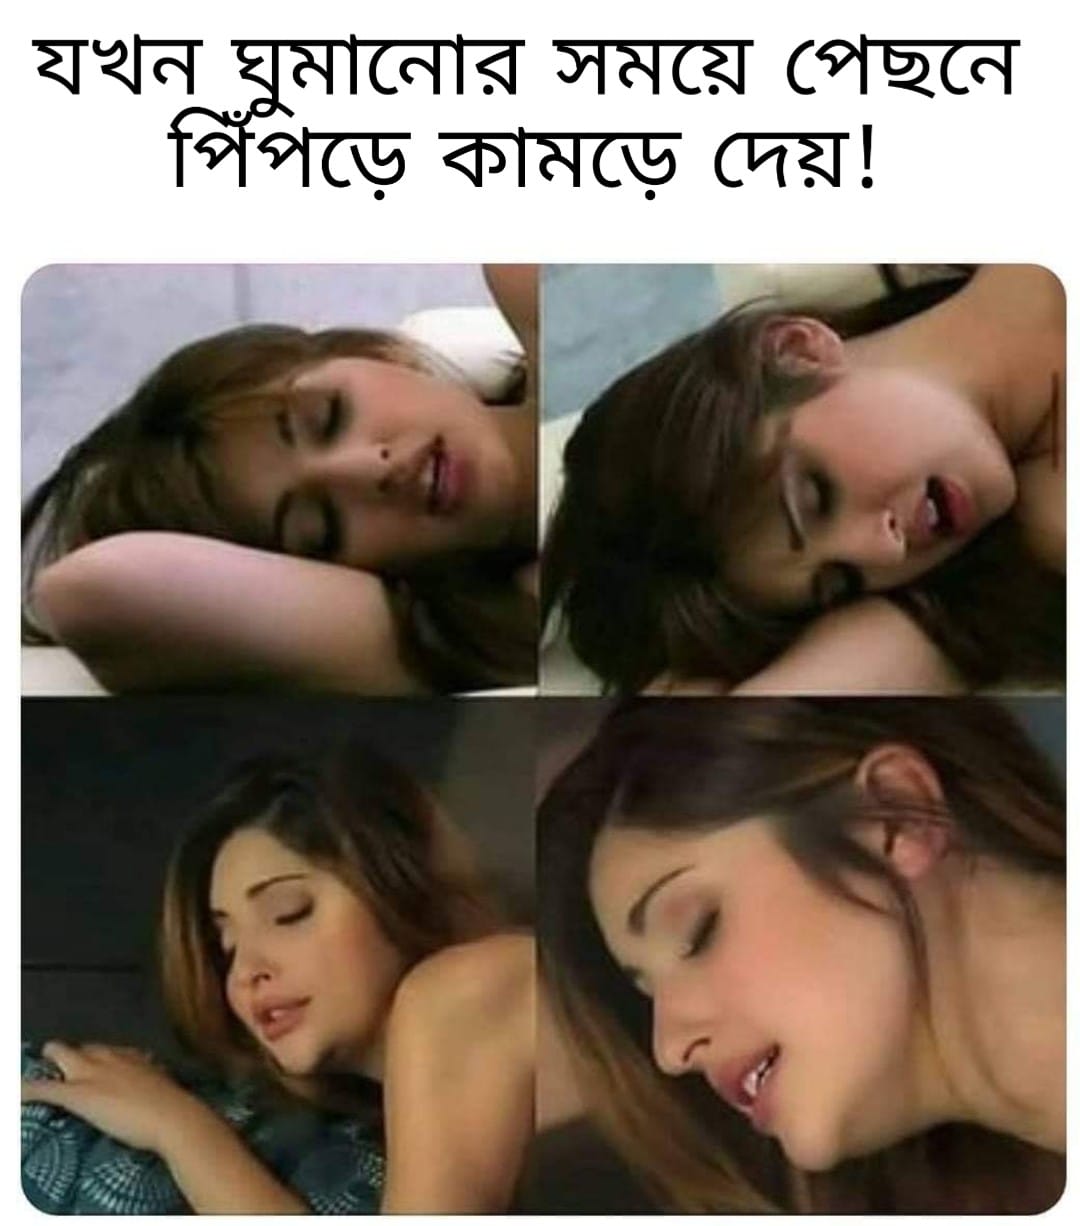
Caption: যখন ঘুমানোর সময়ে পেছনে পিপড়ে কামড় দেয় !
Label: hate